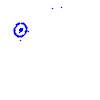
Particle: proton